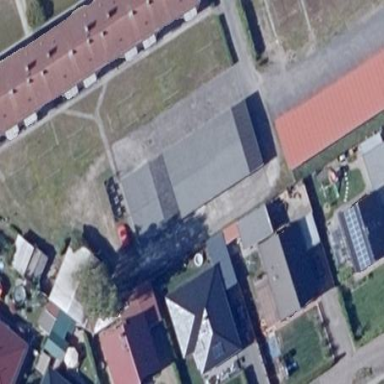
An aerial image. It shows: Group of garages.